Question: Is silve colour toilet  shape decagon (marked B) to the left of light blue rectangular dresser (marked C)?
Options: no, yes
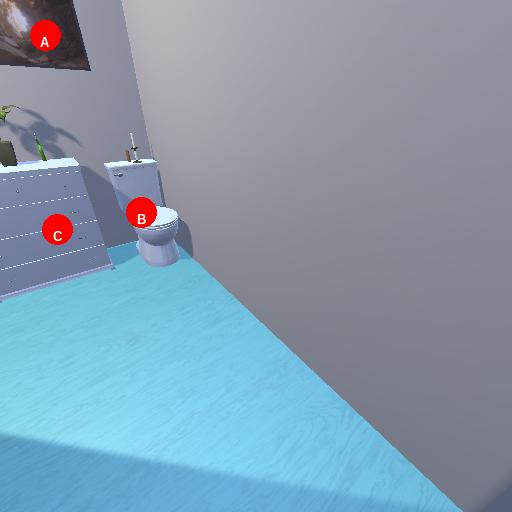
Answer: no